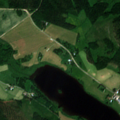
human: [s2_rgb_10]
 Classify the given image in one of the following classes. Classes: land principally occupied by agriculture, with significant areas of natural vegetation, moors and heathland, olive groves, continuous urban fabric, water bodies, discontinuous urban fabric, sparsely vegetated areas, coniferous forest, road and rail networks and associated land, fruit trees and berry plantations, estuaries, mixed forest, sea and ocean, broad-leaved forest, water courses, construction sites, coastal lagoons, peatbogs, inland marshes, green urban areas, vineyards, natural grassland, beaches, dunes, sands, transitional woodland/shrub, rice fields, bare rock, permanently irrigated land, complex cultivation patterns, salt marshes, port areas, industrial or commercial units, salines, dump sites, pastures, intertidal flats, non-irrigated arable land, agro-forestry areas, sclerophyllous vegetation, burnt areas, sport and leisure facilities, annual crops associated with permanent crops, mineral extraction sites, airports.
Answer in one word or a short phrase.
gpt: land principally occupied by agriculture, with significant areas of natural vegetation, coniferous forest, mixed forest, water bodies